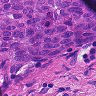
Metastatic tissue present: yes